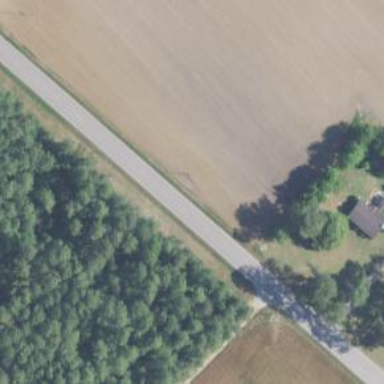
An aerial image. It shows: Culvert tunnel.